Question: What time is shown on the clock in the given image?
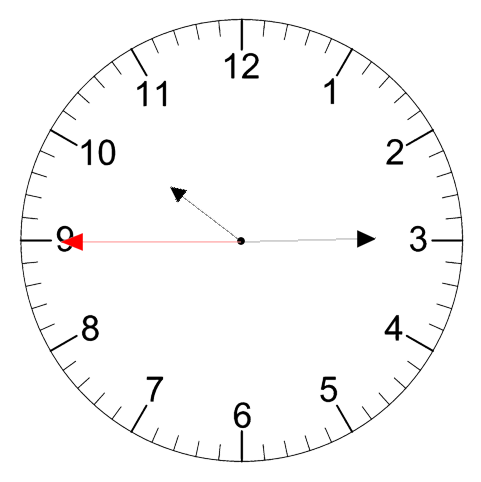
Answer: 10:14:45